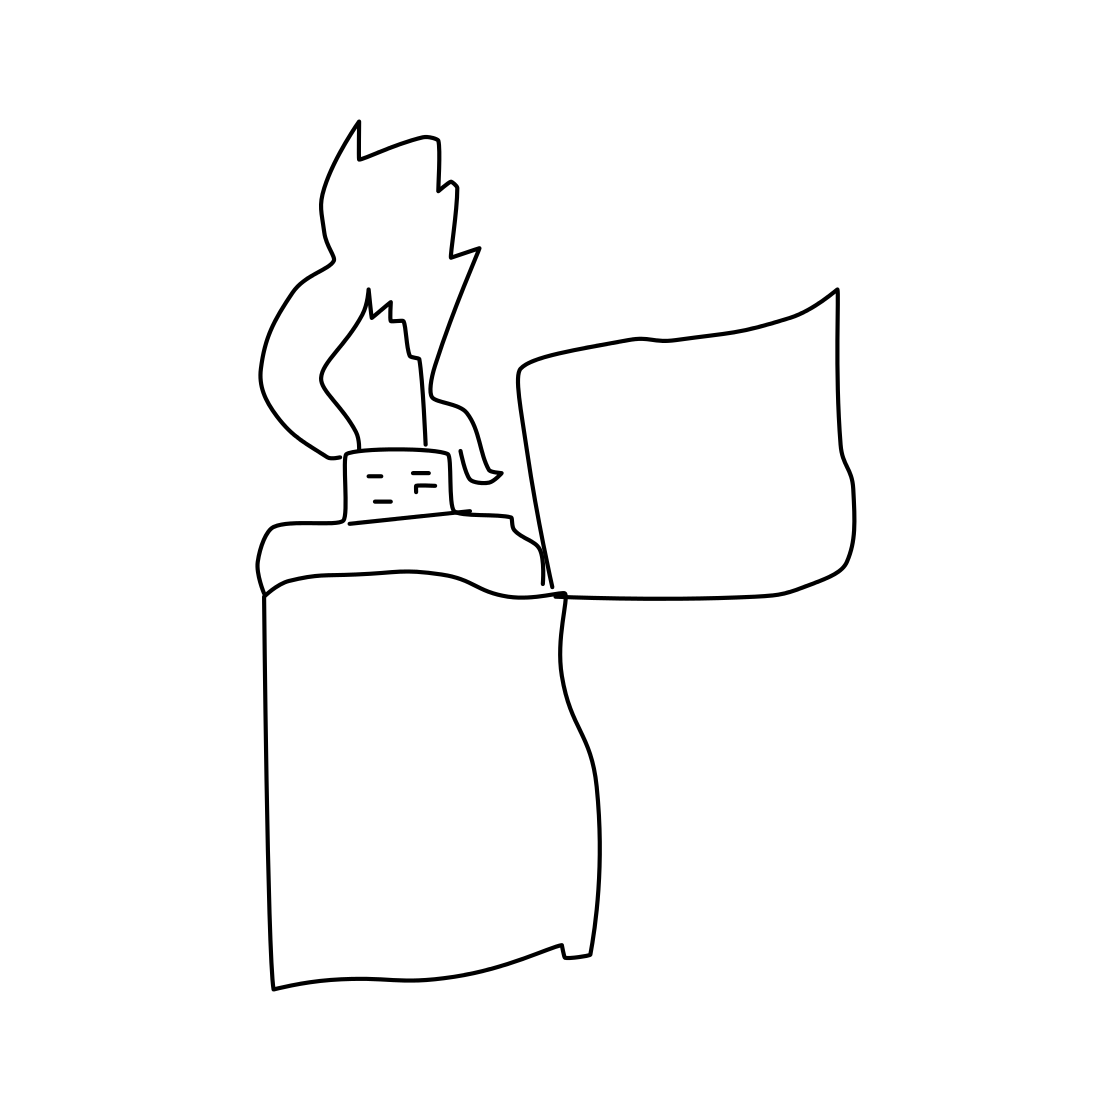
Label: lighter